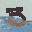
Label: 3